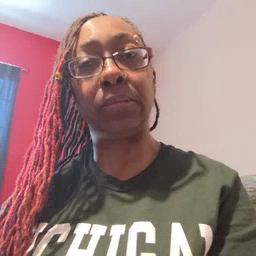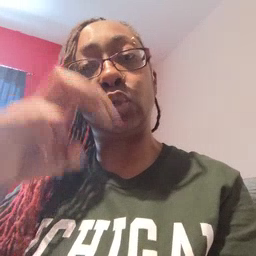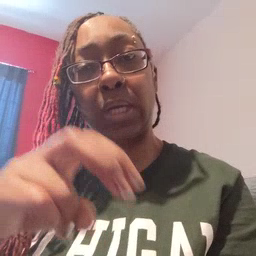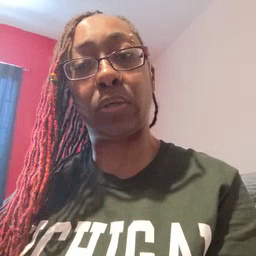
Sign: chair